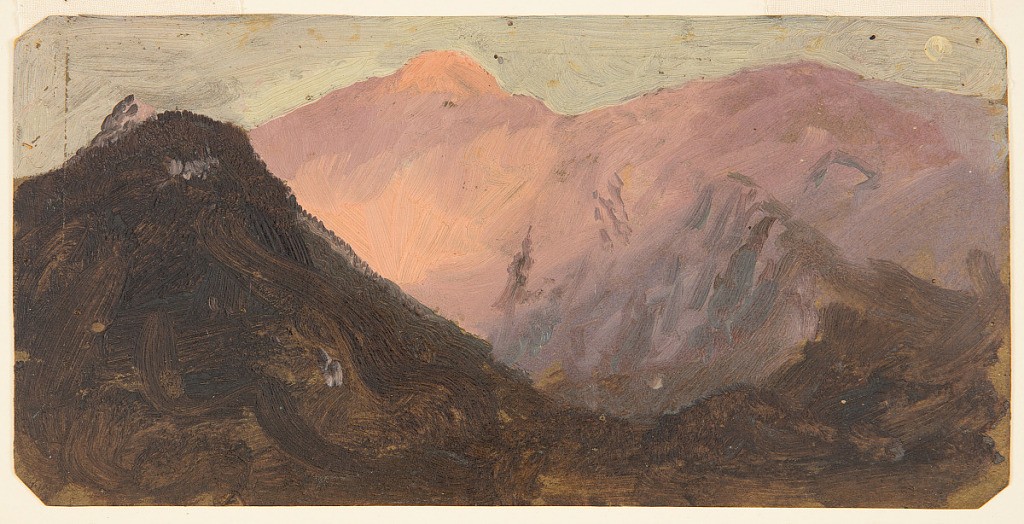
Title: Mountains at Sunset
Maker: Frederic Edwin Church, American, 1826–1900
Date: probably 1868–1869
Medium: Oil and graphite on tan paperboard
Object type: Drawing
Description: Landscape sketch showing a view of immense mountains at sunset, likely in the European Alps. A nearby, tree-covered mountain dominates the foreground at right and descends to another dark at lower right, which, itself, seems to ascend to a rocky ridge at center right. At center, a large, pyramidal peak in a rugged mountain range catches the bright pink and purple light of the setting sun. A distant, rocky, snow-capped summit peeks above the foreground prominence at upper left. At upper right, a full moon hangs in a dim blue sky.